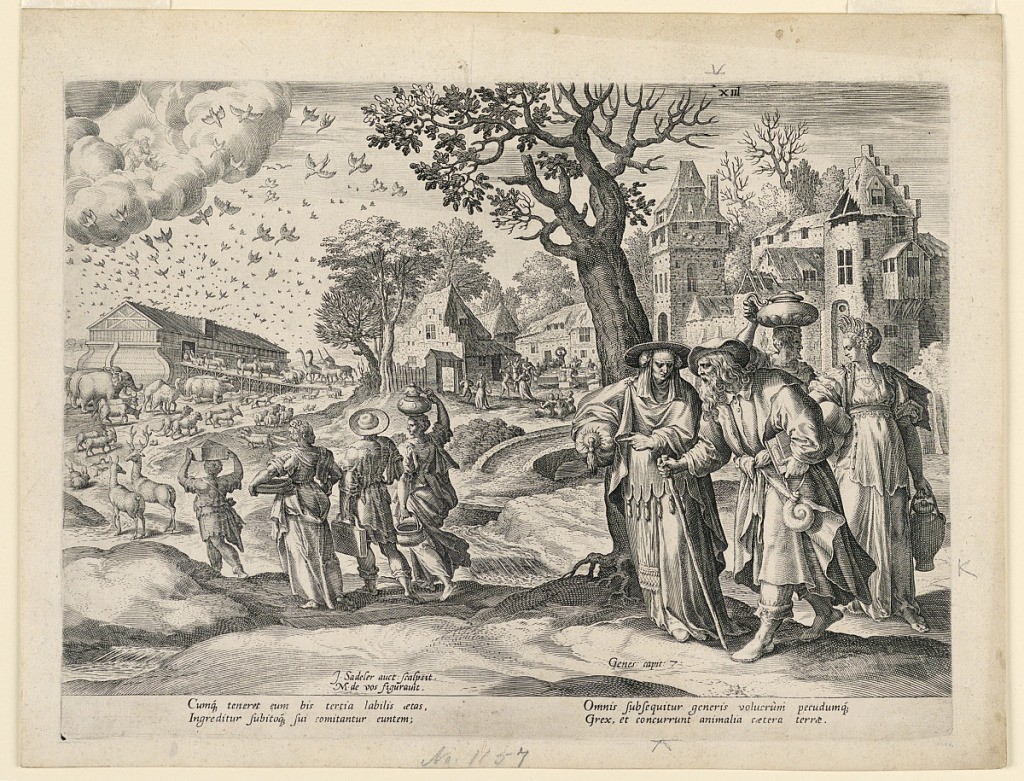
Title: Noah's Ark
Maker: Jan Sadeler, the Elder, ca. 1550 – 1600
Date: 1657
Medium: Engraving Support: white laid paper
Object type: Print
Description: Horizontal format; the Ark is in the background, left, with animals and birds converging on it; figures in the foreground also moving toward the Ark; buildings, righ. (EMB '54)